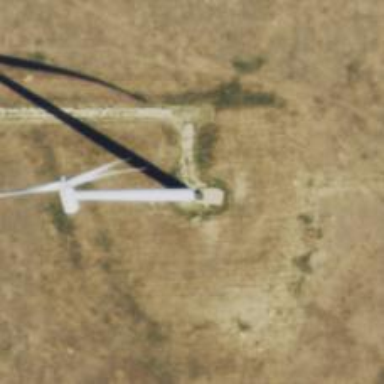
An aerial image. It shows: Wind turbine generator that utilizes wind as its source for generating electricity. It is of the horizontal axis type.